Question: I use 'UIAppearance' to set backgroundImage of all 'NavigationBar's in my app.
'''
[[UINavigationBar appearance] setBackgroundImage:[UIImage imageNamed:@"background.png"] forBarMetrics:UIBarMetricsDefault];
'''
At the same time I use 'UIPrintInteractionController' to implement a printing feature.
The problem is that printing dialog uses global appearance setting for it's navigation bar.
It looks like this:

In this dialog it's not appropriately, I would like to not to use any background images here and have a system dialog.
I tried to use
'[UINavigationBar appearanceWhenContainedIn:[UIPrintInteractionController class], nil] setBackgroundImage:nil forBarMetrics:UIBarMetricsDefault];'
, but app crashes with this message: 'UIPrintInteractionController does not conform to the UIAppearanceContainer protocol'.
The second idea was to set the backgroundImage of navigationBar to nil for 'UIPrintInteractionController', for example when it gets initialized, or before it is shown (in delegate method). But 'UIPrintInteractionController' has no public methods to get it's navigationBar, and moreover, it inherits from 'NSObject'.
Is there a way to get rid of background image in navigation bar of 'UIPrintInteractionController'?
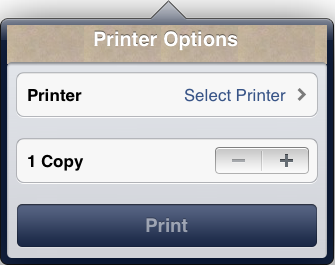
Answer: You can take advantage of the fact that this controller is presented in UIPopoverController which supports UIAppearance containment:
'''
[[UINavigationBar appearanceWhenContainedIn:[UIPopoverController class], nil]
'''